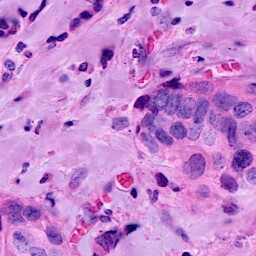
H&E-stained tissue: Breast